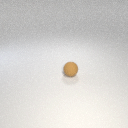
small brown rubber sphere